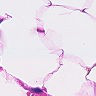
Metastatic tissue present: no